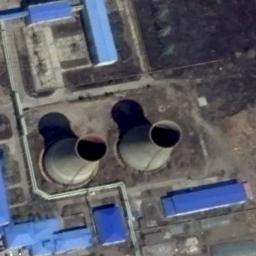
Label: thermal_power_station